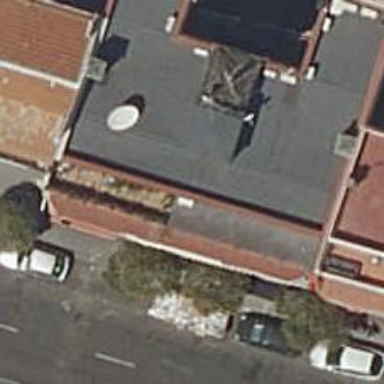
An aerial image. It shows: Restaurant.